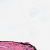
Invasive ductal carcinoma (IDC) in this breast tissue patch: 0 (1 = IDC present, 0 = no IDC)